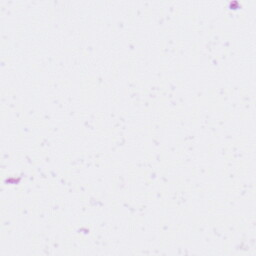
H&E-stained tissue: Skin